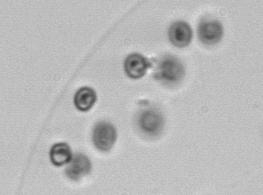
Label: Phaeocystis